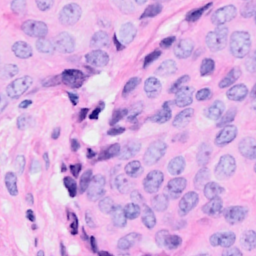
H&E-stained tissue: Breast